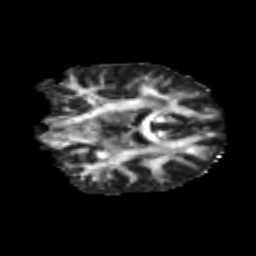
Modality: FA
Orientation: coronal
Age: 23
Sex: male
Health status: healthy